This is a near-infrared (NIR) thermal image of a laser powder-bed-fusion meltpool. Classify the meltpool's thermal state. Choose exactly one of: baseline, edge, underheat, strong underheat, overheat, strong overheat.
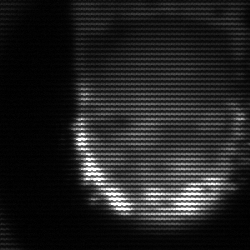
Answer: baseline